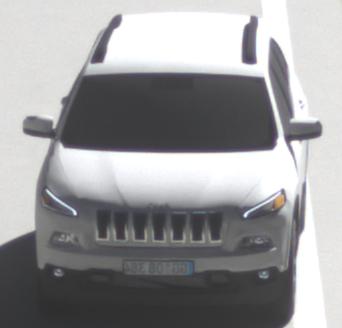
Make: Jeep
Model: Cherokee 3.2 V6 Pentastar
Detailed model: Cherokee (KL)
Model produced from: 2014/07
Model produced until: 2015/07
Doors: 5
Color: white
Road condition: dry road
Daytime: morning or afternoon
Contrast: high contrast